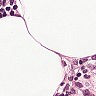
Metastatic tissue present: no